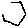
Label: hexagon